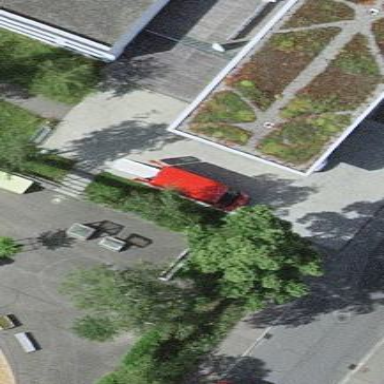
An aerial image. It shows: Close-up view of roof of building.